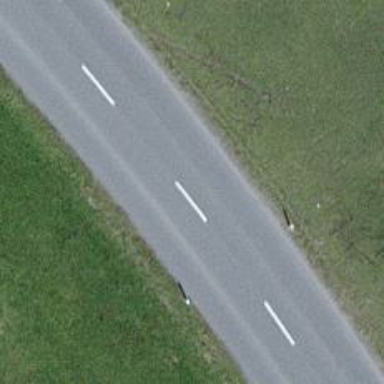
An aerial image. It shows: Secondary road with asphalt surface.